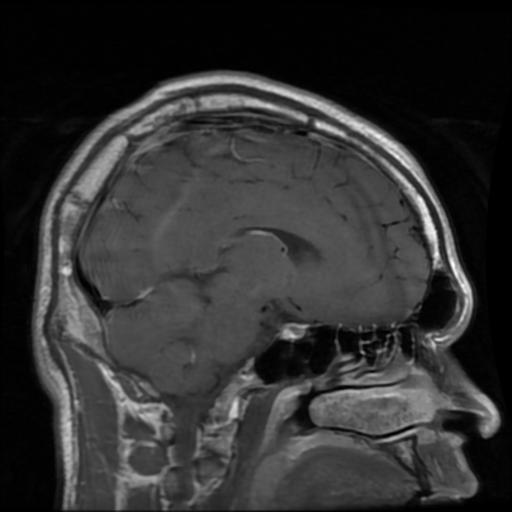
Label: pituitary